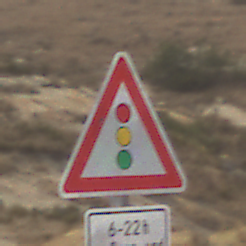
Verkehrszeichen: Lichtzeichenanlage
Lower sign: ZeitangabenMitBeschraenkungAufWochentage4
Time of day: MorningAfternoon
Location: Outdoor (Nature)
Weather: Overcast
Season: NotSpecified
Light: Natural